Question: When i running my app output shows me a lot of this strings:
'''
2012-05-12 14:41:52.542 PermTour[1688:15c0b] *** __NSAutoreleaseNoPool(): Object 0x5c39520 of class NSCFString autoreleased with no pool in place - just leaking
'''
And i know that the problem in this part of code. Because, when i comment it, output is empty.
'''
for(int i=0;i<[dataBase.allDataBase count];i++){
aPLace = [dataBase.allDataBase objectAtIndex:i];
name = [aPLace.name lowercaseString];
description = [aPLace.description lowercaseString];
if (!([name rangeOfString:searchText].location == NSNotFound) || !([description rangeOfString:searchText].location == NSNotFound)){
[foundedPlaces addObject:aPLace];
}
}
'''
Any ideas? Thnx
UPD.
When i comment all code and it looks like:
'''
for(int i=0;i<[dataBase.allDataBase count];i++){
aPLace = [dataBase.allDataBase objectAtIndex:i];
name = [aPLace.name lowercaseString];
//description = [aPLace.description lowercaseString];
/*
if (!([name rangeOfString:searchText].location == NSNotFound) || !([description rangeOfString:searchText].location == NSNotFound)){
[foundedPlaces addObject:aPLace];
}
*/
}
'''
Still memory leaking.. So what you think write now?
UPD 2

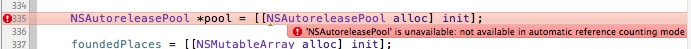
Answer: When you are dealing with a lot of data(memory), then it is always preferable to use 'NSAutoreleasePool'.
EDIT -
'''
-(returnType)yourMethod:(returnType)parameter @autoreleasepool
{
@autoreleasepool
{
//method body.
}
}
'''
Hope this will help you.